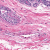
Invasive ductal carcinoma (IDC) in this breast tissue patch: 0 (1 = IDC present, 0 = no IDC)